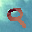
Label: 9